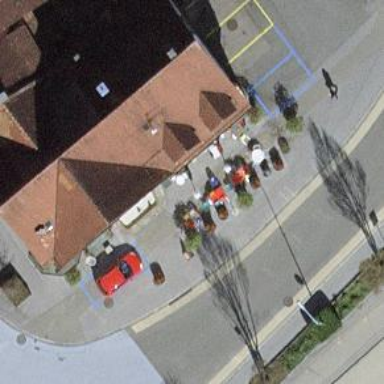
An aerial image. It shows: Restaurant.